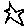
Label: star